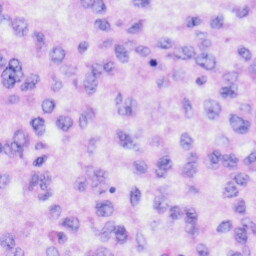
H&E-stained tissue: Liver